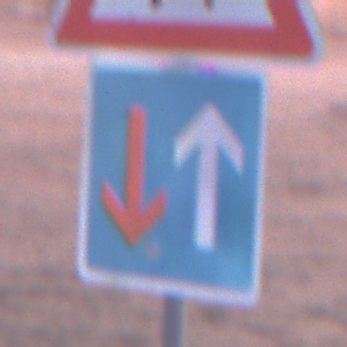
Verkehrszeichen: VorrangVorGegenverkehr
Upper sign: FussgaengerRechts
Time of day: SunriseSunset
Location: Outdoor (Nature)
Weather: Clear
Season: NotSpecified
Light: Natural